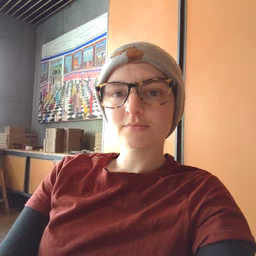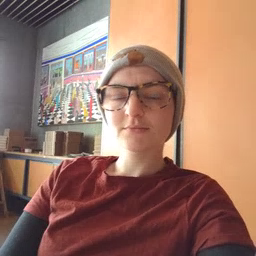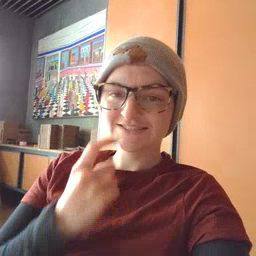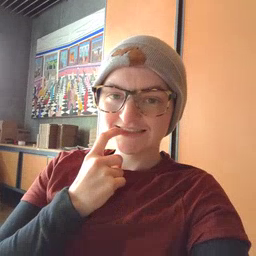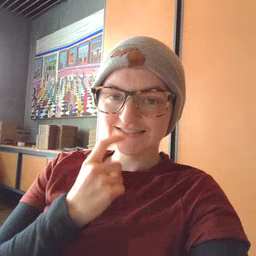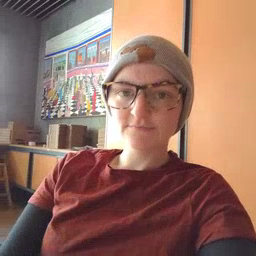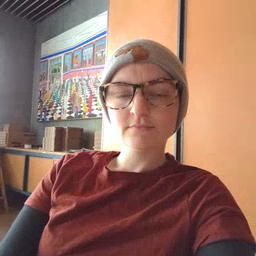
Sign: tooth